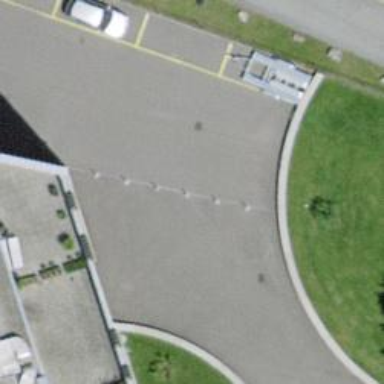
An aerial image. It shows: Bollard barrier.